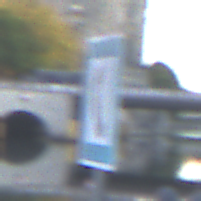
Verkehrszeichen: Fernsprecher
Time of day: SunriseSunset
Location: Outdoor (Urban)
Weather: Clear
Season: NotSpecified
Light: Natural